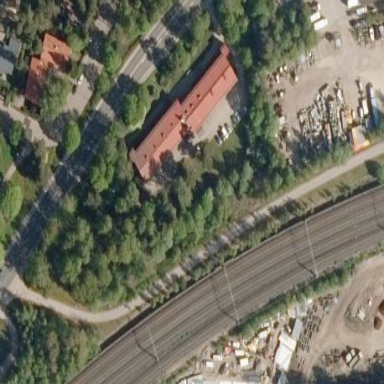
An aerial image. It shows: Terrace building.